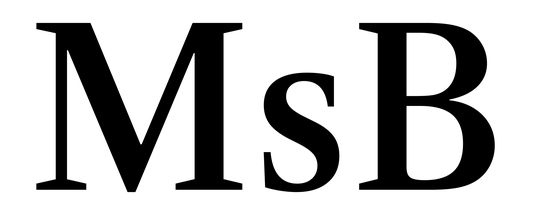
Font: LibreCaslonText_Medium